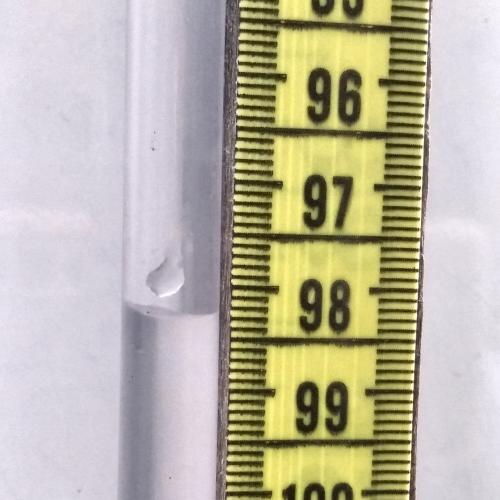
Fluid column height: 98.3 cm